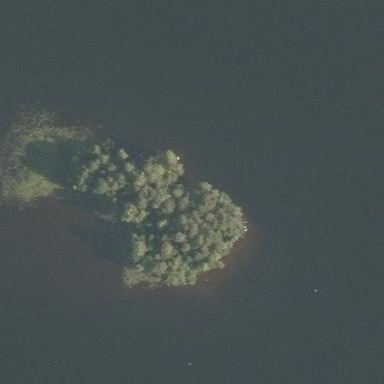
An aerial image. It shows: Image showing island.